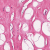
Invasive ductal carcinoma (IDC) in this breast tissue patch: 0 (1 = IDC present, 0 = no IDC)